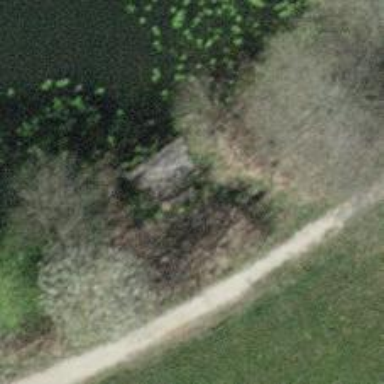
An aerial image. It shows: Brown bench in the vicinity.